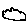
Label: cloud